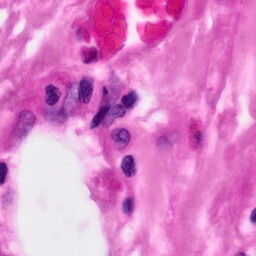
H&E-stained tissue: Pancreatic